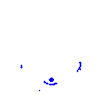
Particle: pion